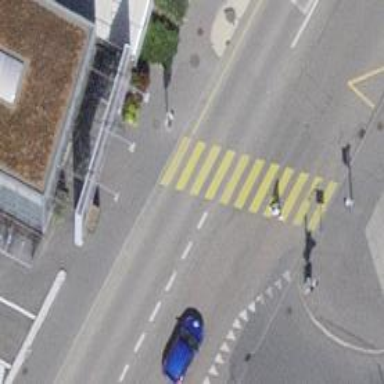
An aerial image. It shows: Uncontrolled zebra crossing with notable zebra markings.